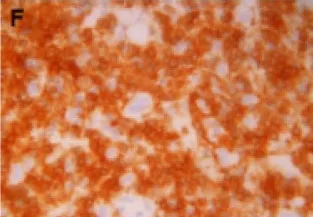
Microscopic examination at diagnosis. Antibodies in Hodgkin's cell surrounded by rosettes of CD3+ T lymphocytes.
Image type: pathology (immunostaining)